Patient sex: M
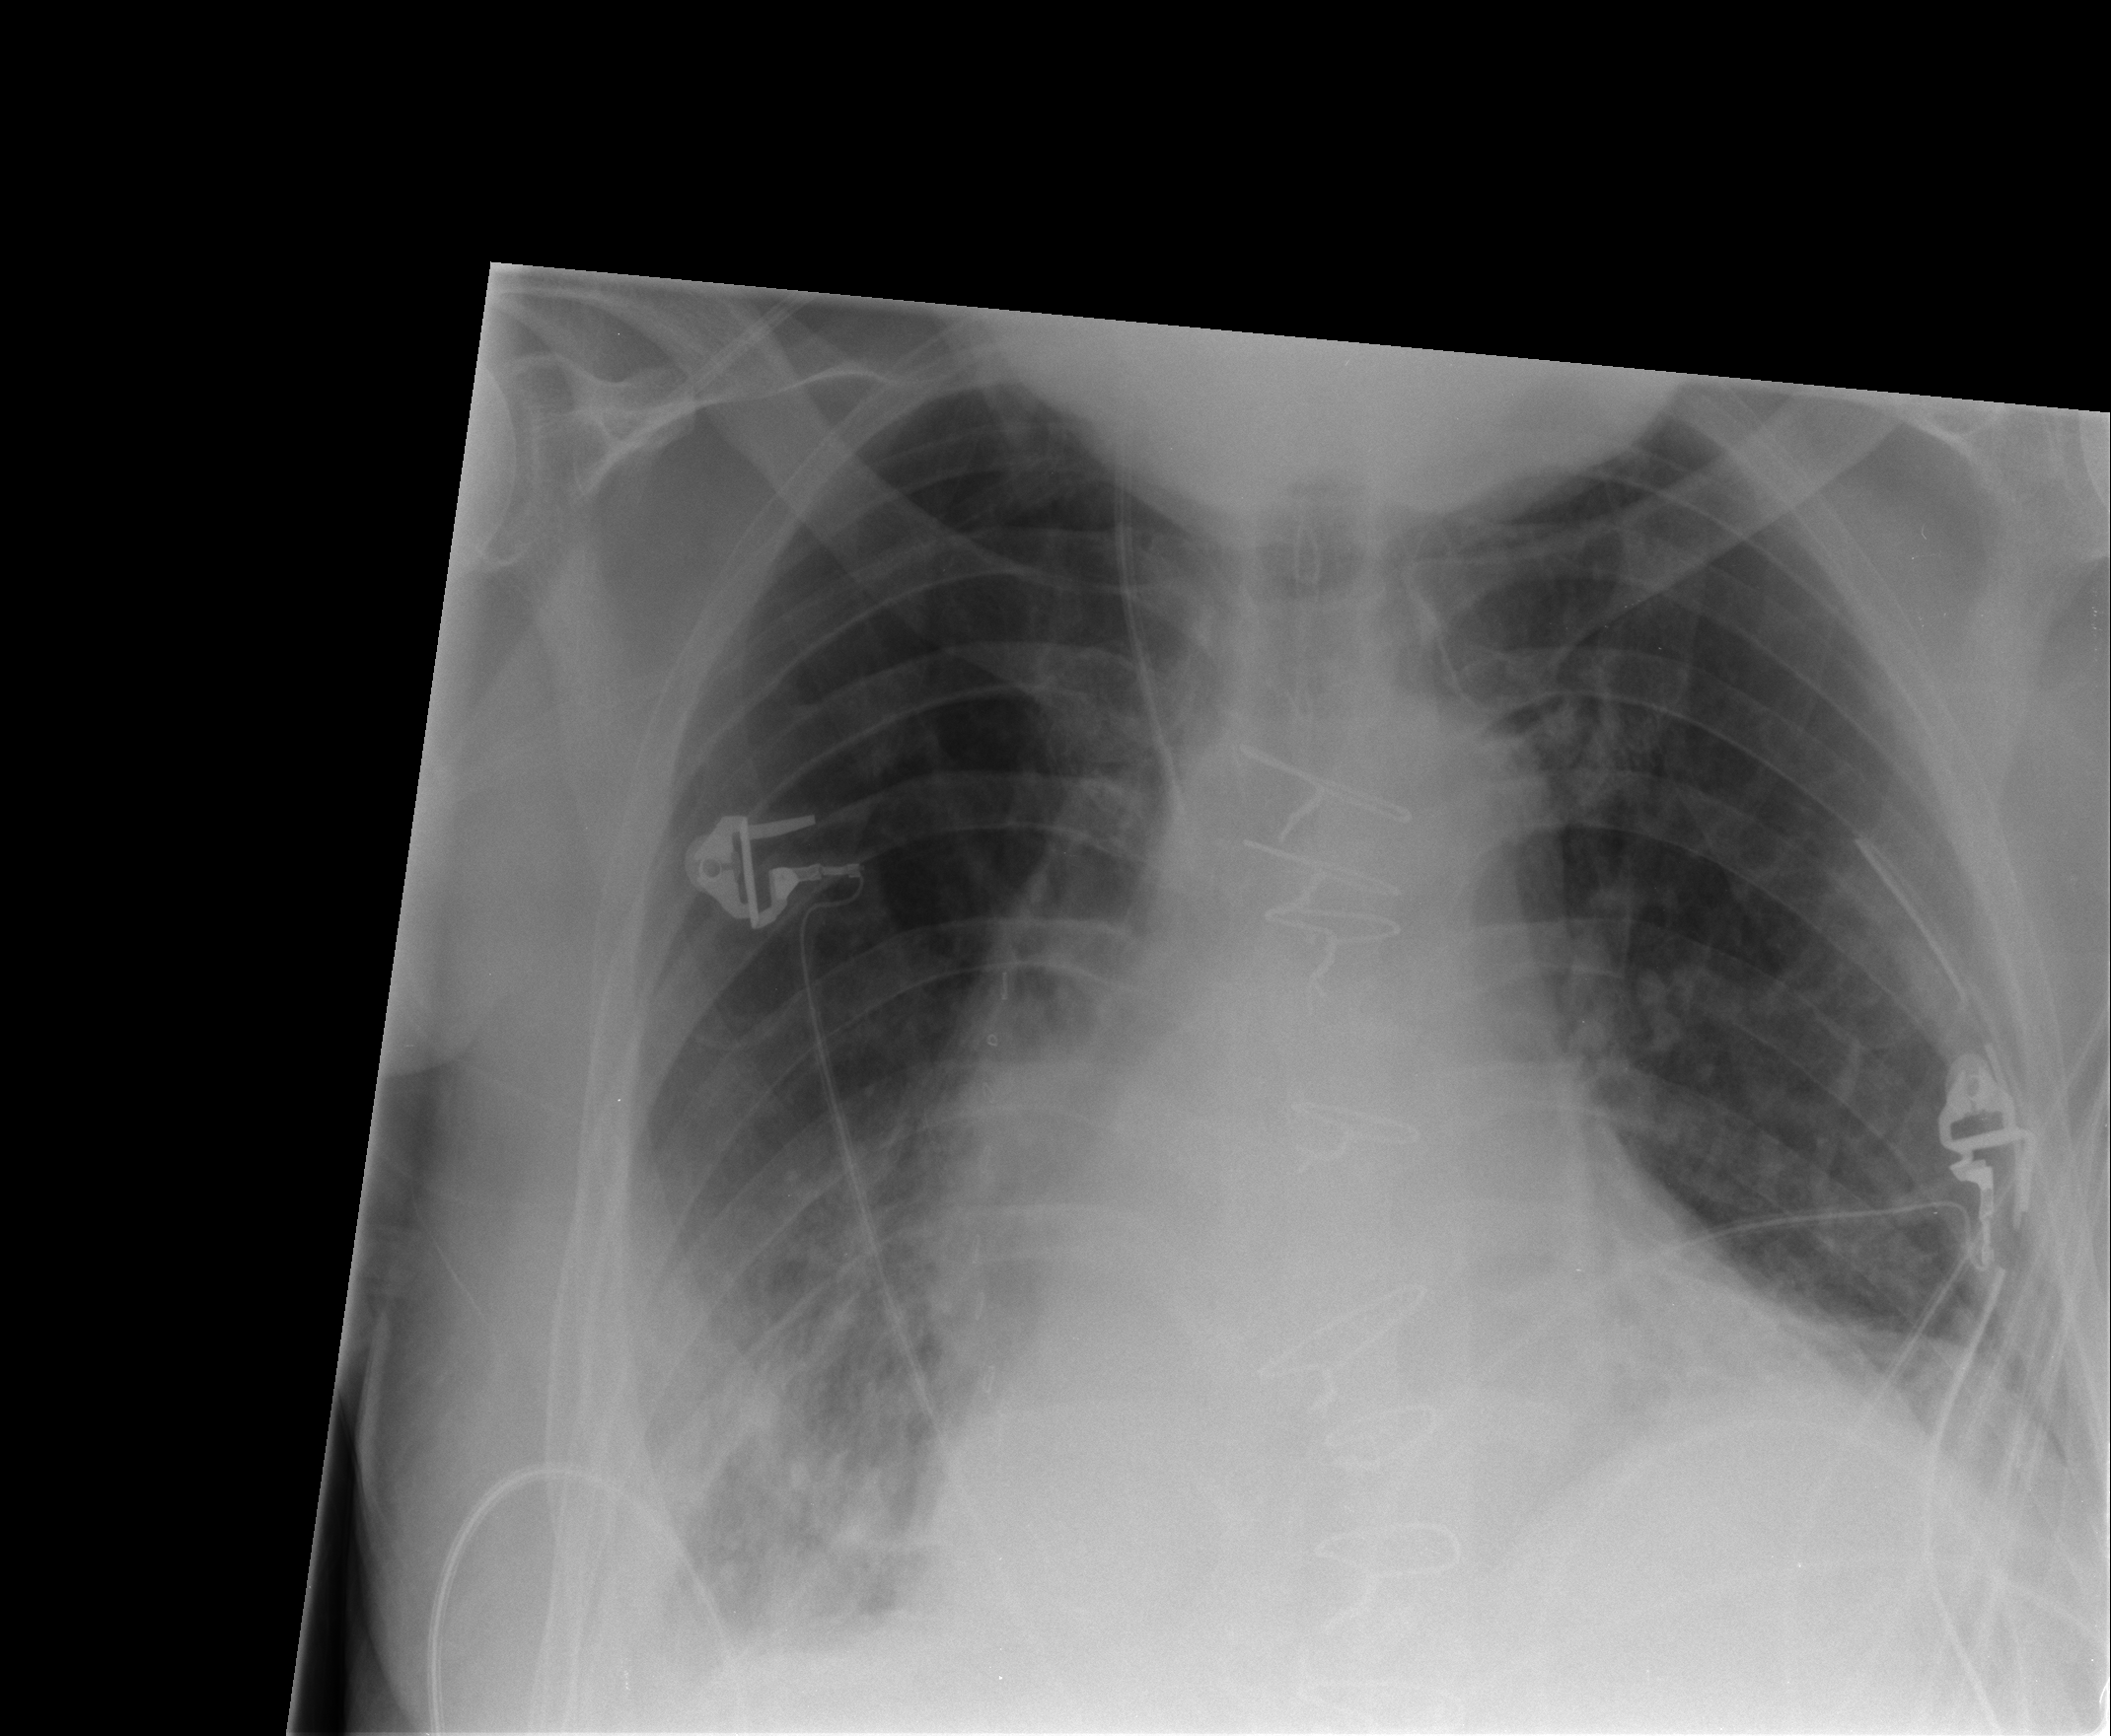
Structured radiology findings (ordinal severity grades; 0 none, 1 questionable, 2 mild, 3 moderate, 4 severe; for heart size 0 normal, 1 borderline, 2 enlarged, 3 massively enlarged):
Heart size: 2
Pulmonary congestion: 1
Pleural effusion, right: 2
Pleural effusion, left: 2
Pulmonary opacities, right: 2
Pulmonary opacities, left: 0
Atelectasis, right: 2
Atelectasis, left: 2